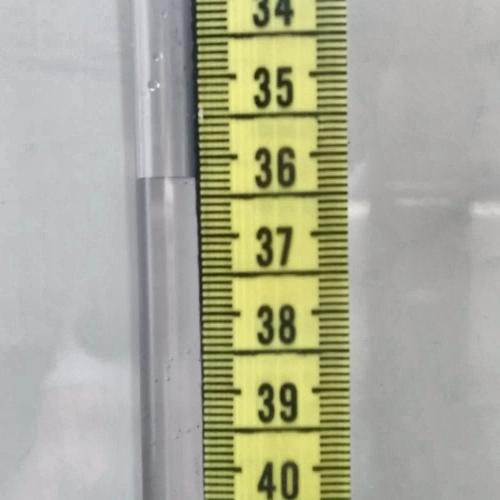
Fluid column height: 36.3 cm